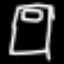
Label: bed